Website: crate-barrel
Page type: account-selection
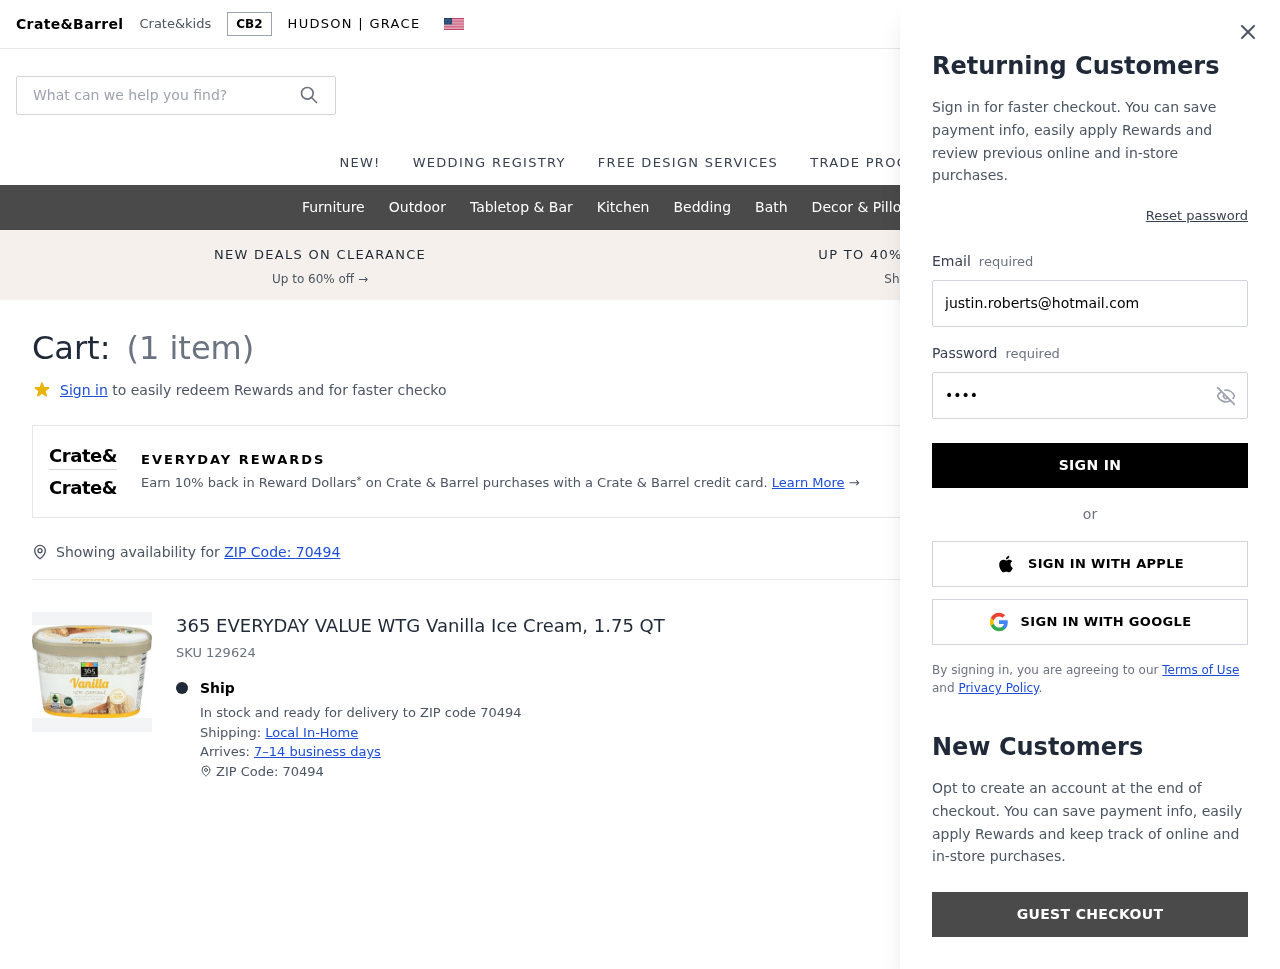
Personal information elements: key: PII_EMAIL
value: justin.roberts@hotmail.com
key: PII_POSTCODE
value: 70494
Product elements: key: PRODUCT1_NAME
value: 365 EVERYDAY VALUE WTG Vanilla Ice Cream, 1.75 QT
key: PRODUCT1_QUANTITY
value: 1
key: PRODUCT1_SKU
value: SKU 129624
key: PRODUCT1_ORIGINAL_PRICE
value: $4.94
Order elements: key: ORDER_NUM_ITEMS
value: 1
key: ORDER_SUBTOTAL
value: $3.95
Search elements: key: HEADER_SEARCH
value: What can we help you find?